Field crop: tomato
Growth stage: 1
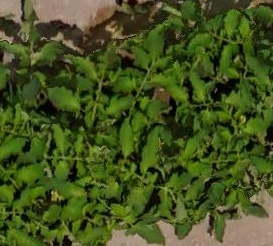
Species: tomato